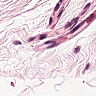
Metastatic tissue present: no